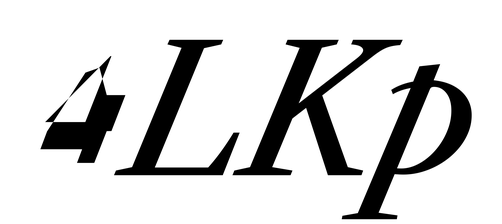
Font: LibreCaslonText-Italic_Medium_Italic